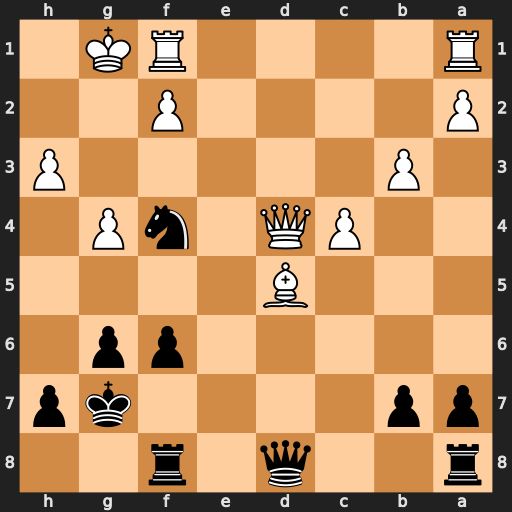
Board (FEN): r2q1r2/pp4kp/5pp1/3B4/2PQ1nP1/1P5P/P4P2/R4RK1
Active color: b
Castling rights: -
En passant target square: -
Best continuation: Ne2+ Kg2 Nxd4